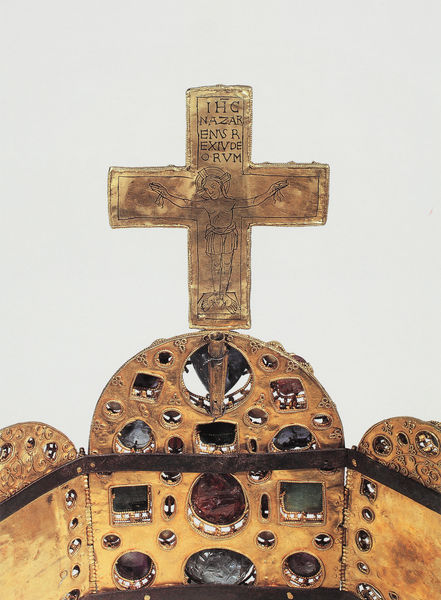
Titel: Stirnplatte
Institution: Wien, Weltliche Schatzkammer/ Inv.-Nr. XIII, 1
Schlagwörter: schmuck, arme, gold, diamanten, edelsteine, krone, schrift, detail, ornamente, eisen, kreuz, religion, gravur, scharniere, christus, jesus, kreuzigung, christlich, leder, wertvoll, insignien, rubin, saphir, smaragd, katholisch, inri, ihs, rubine, diamant, nazareth, ihg, krone edelsteine kreuz gjrav